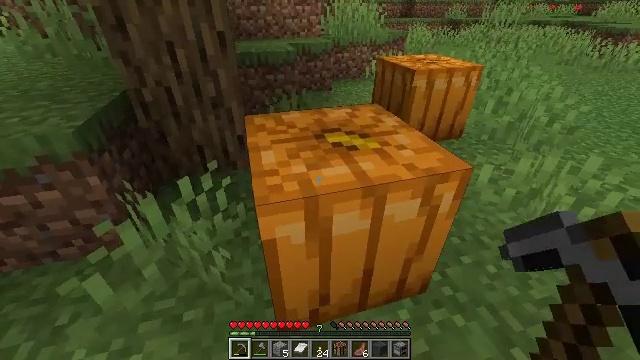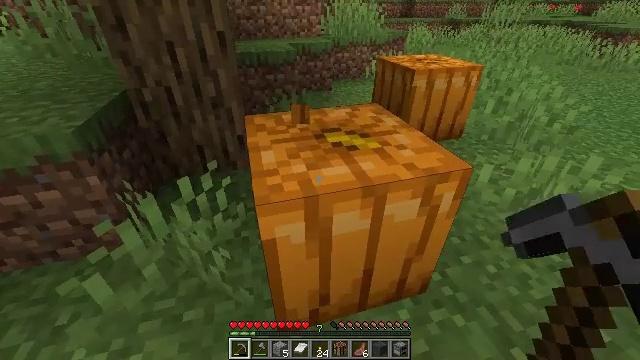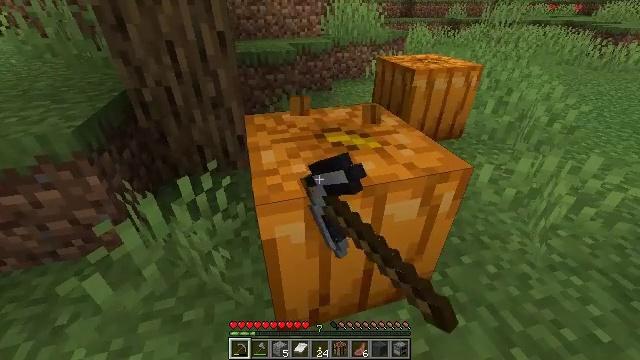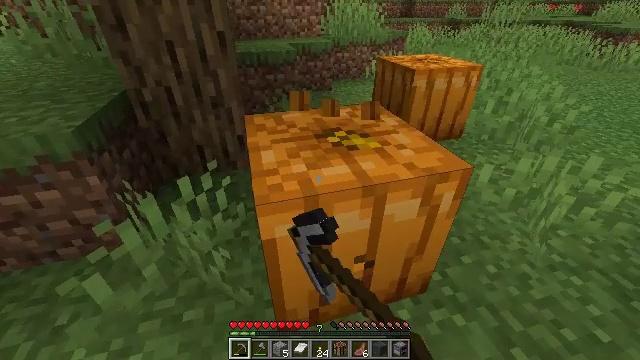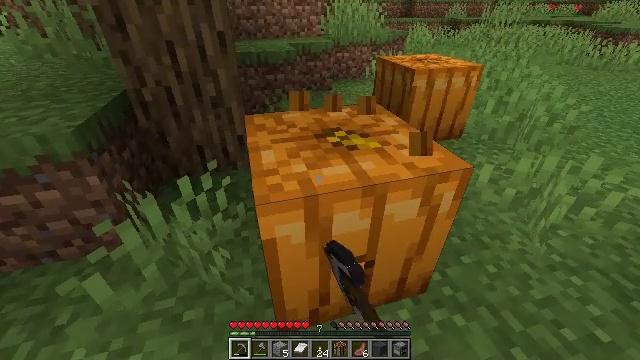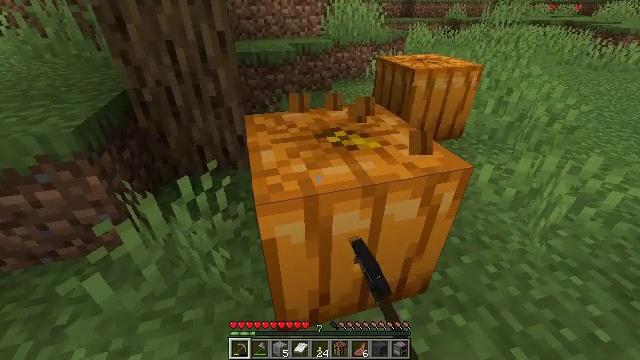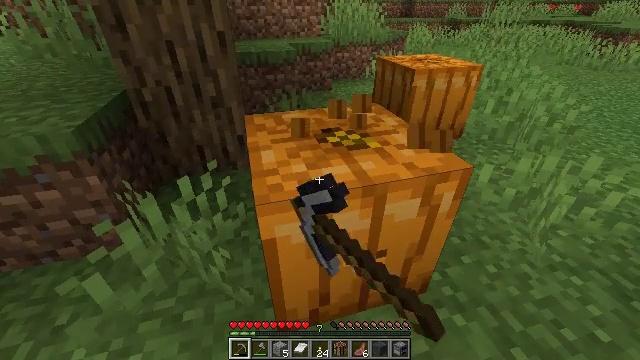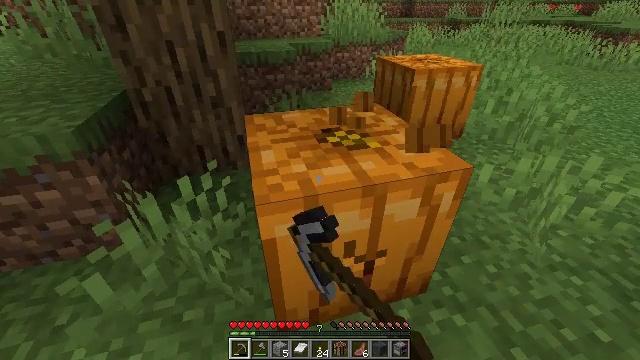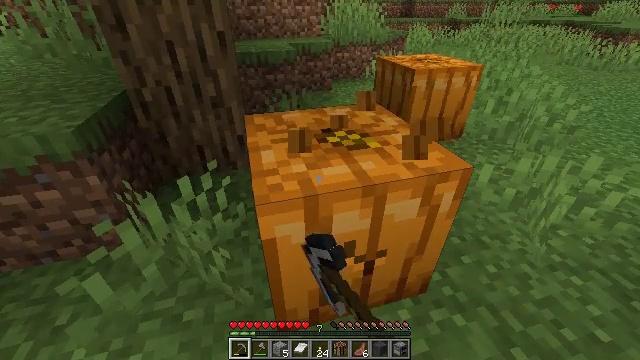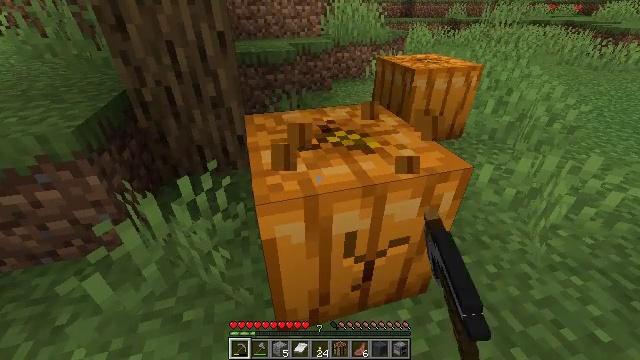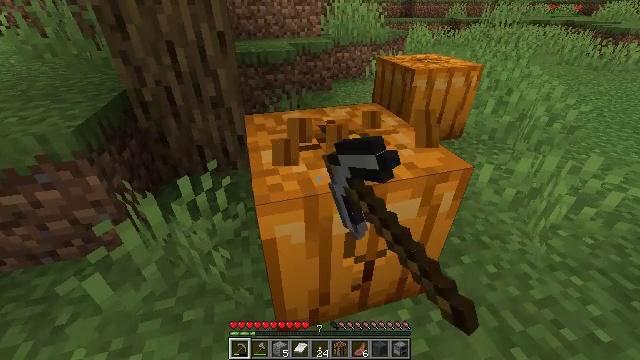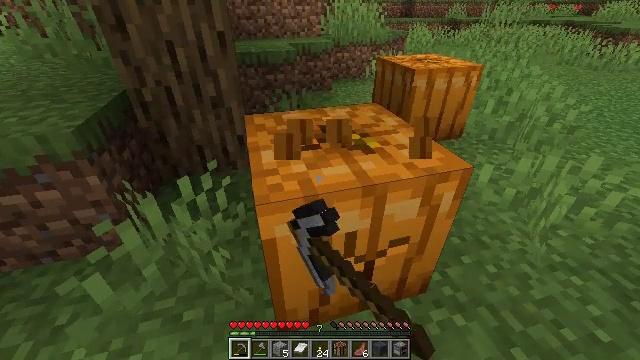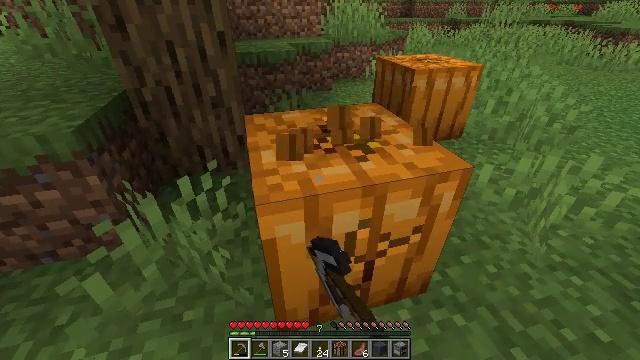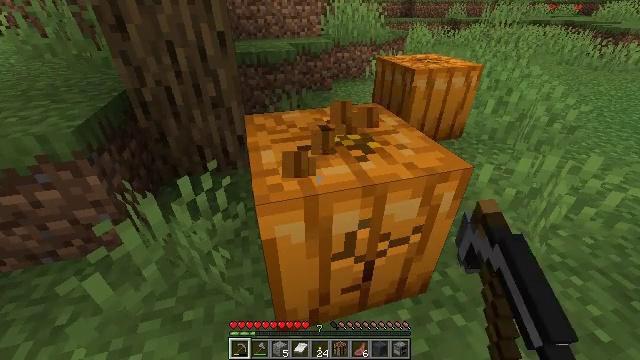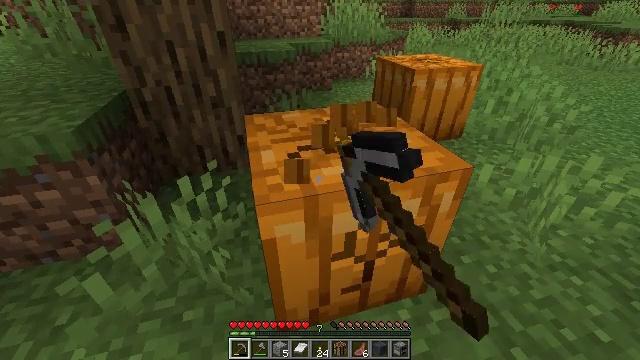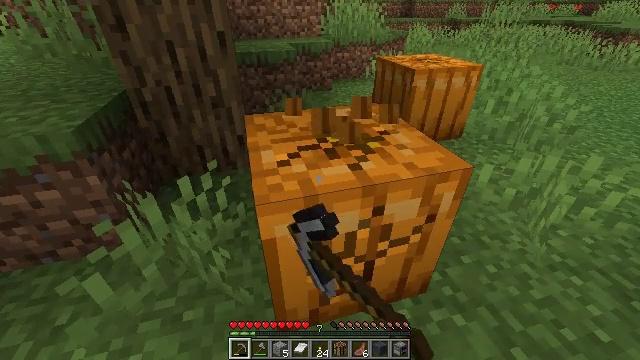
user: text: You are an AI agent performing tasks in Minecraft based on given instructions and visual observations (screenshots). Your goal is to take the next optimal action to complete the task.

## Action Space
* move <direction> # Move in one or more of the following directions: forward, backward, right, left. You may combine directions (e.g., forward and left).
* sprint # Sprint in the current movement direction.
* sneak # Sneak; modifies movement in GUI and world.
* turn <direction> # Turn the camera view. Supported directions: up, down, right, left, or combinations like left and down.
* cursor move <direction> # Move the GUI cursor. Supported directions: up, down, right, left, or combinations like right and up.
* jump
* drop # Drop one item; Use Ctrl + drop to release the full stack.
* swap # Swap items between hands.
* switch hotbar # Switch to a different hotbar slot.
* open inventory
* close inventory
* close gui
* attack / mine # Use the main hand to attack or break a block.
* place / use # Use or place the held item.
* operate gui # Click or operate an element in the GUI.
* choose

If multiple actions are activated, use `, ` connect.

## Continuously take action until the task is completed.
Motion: motion action
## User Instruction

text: Gather a pumpkin block.
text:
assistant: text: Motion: attack / mine
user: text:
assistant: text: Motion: attack / mine
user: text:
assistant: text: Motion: attack / mine
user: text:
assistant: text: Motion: attack / mine
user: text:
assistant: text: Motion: attack / mine
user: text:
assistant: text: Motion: attack / mine
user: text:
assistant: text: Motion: attack / mine
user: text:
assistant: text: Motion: attack / mine
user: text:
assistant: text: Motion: attack / mine
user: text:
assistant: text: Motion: attack / mine
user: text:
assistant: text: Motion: attack / mine
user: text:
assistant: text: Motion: attack / mine
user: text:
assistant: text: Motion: attack / mine
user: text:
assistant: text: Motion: attack / mine
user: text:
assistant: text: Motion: attack / mine
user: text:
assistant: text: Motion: attack / mine
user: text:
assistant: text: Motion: attack / mine
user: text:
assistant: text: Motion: attack / mine
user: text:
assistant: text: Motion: attack / mine
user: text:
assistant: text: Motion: attack / mine
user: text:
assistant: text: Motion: attack / mine
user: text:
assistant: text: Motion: attack / mine
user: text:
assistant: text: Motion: attack / mine
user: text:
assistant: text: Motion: move forward, attack / mine
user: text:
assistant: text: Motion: move forward, attack / mine
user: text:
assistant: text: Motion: move forward, attack / mine
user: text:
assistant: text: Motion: move forward, attack / mine
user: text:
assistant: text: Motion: move forward, attack / mine
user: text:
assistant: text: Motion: move forward, attack / mine
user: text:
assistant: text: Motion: move forward, attack / mine